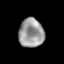
Tissue: prostate
Cell type: T cells
Senescence score: 0.3587
Nuclear area (px): 711
Mean DAPI intensity: 153.323